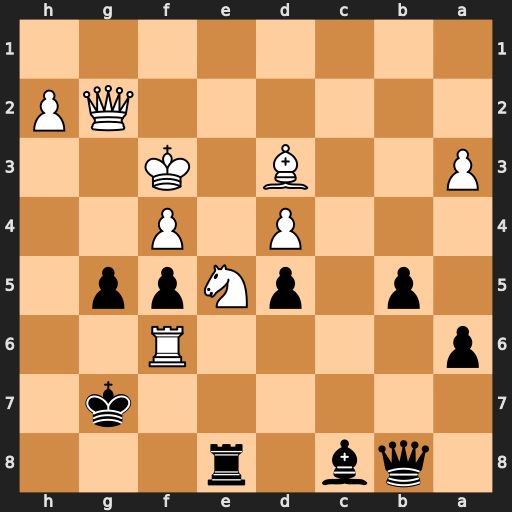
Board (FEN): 1qb1r3/6k1/p4R2/1p1pNpp1/3P1P2/P2B1K2/6QP/8
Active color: b
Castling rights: -
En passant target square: -
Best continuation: g4+ Ke2 Kxf6